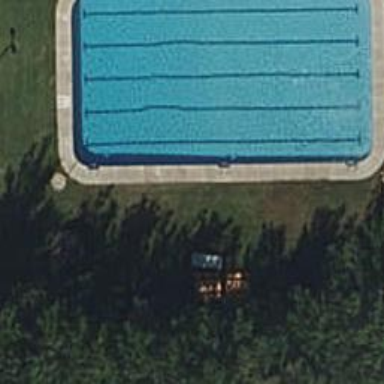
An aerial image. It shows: Swimming pool located in leisure land.